Interaction volume radius: 5 \u00c5
Interaction volume height: 25 \u00c5
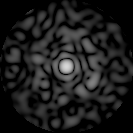
Disorder parameter: 0.8045